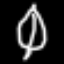
Label: leaf